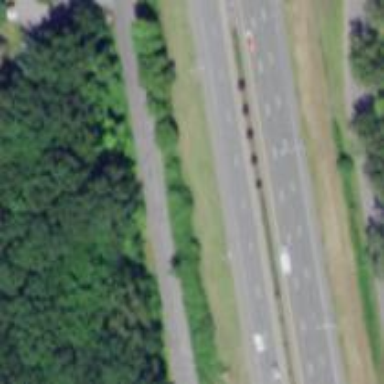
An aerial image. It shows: Asphalt road classified as primary highway with expressway characteristics.